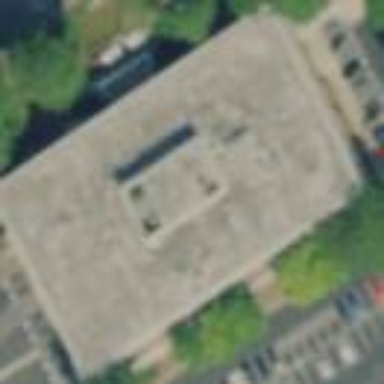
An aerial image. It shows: Building.